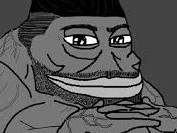
Label: 5_Pepe